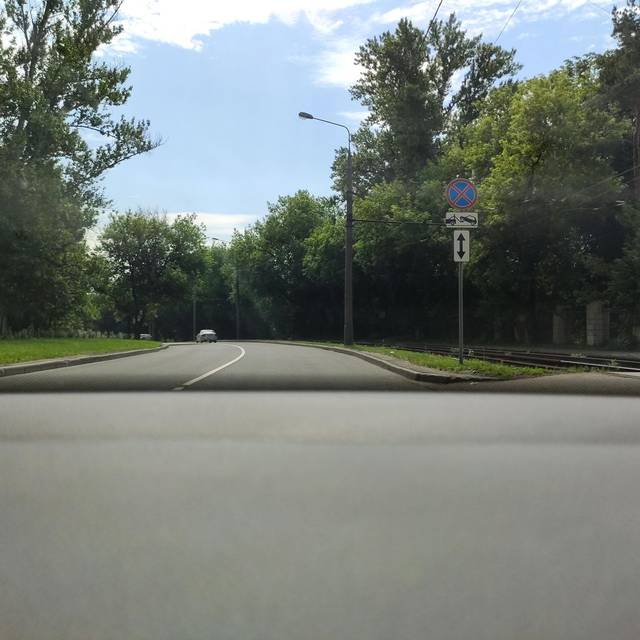
Region: Russia
Coordinates: 55.799, 37.45